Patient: sex M, age 72
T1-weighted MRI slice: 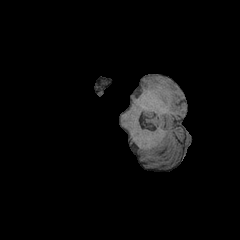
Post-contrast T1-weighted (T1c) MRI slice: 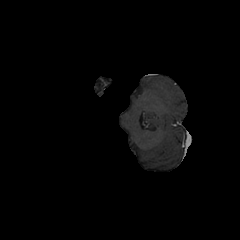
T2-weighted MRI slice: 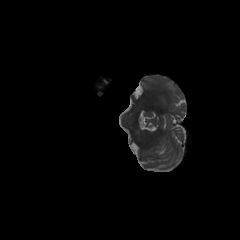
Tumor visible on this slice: no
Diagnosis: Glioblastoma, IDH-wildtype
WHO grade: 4